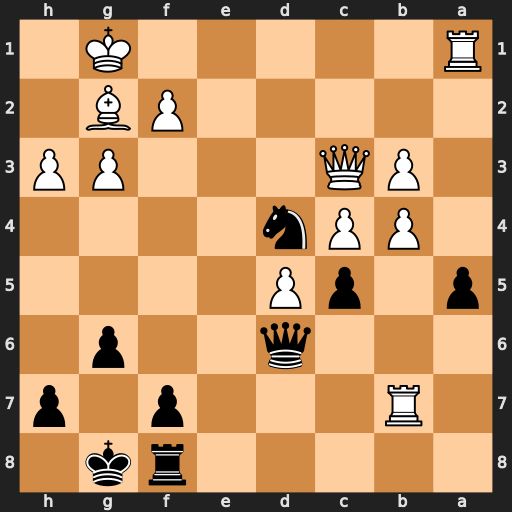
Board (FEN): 5rk1/1R3p1p/3q2p1/p1pP4/1PPn4/1PQ3PP/5PB1/R5K1
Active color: b
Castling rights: -
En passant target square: -
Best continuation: Ne2+ Kh2 Nxc3